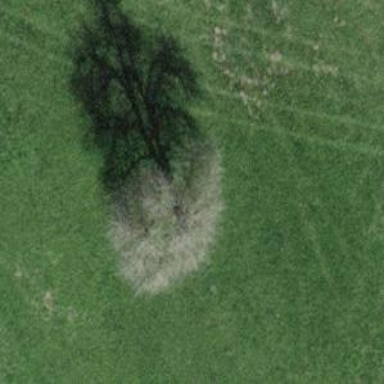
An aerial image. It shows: Agricultural area with broadleaved trees.